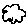
Label: cloud